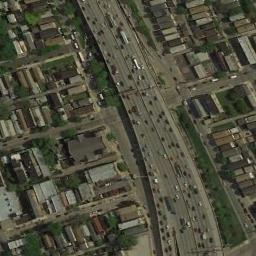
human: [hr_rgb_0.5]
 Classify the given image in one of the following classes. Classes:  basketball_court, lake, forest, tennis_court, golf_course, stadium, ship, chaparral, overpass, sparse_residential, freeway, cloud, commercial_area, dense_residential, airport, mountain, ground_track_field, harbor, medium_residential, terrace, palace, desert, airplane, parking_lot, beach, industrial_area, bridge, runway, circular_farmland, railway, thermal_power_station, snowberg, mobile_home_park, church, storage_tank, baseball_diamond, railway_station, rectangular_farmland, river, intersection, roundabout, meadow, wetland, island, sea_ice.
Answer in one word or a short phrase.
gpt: freeway